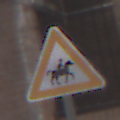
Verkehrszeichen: ReiterLinks
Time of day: MorningAfternoon
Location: Outdoor (Urban)
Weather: Overcast
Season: NotSpecified
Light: Natural